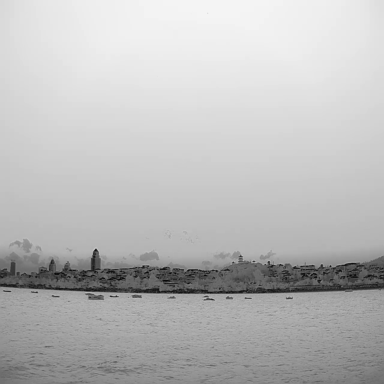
There are ten bulk_carriers in the infrared image.